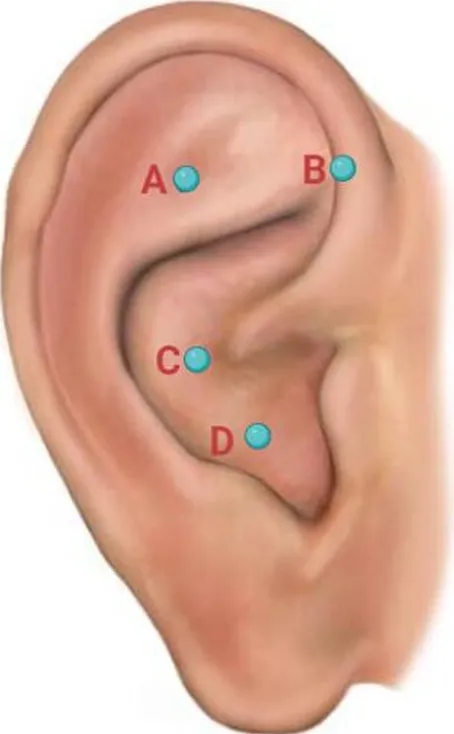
Four auricular acupoints used in the patient.
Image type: radiology (ct)